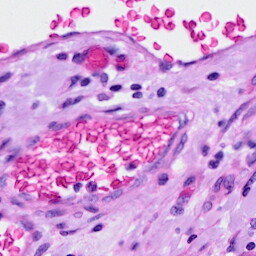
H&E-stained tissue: Ovarian